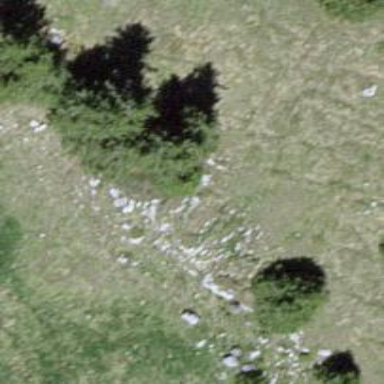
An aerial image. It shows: Needle-leaved tree in natural setting.